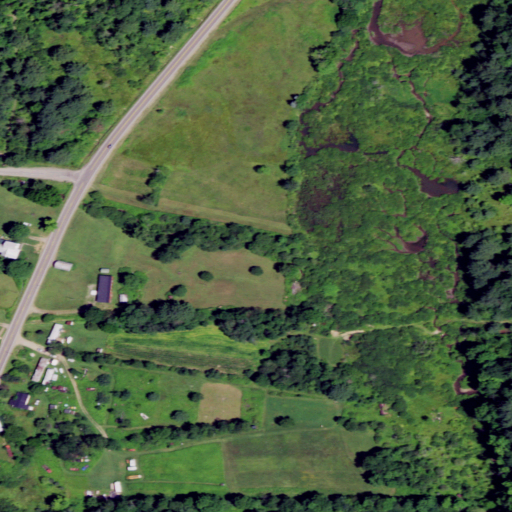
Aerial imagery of valley in New York named Kansas Hollow containing pasture, deciduous forest, open development, woody wetlands, mixed forest, evergreen forest, and low intensity development